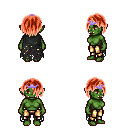
a pixel art fantasy rpg character, female body template, orc, green skin, black tattered cape, gold greaves, red bangs hairstyle, purple tiara, four views (front, back, left, right), 2x2 character sprite sheet, small pixel art, hard edges, no anti-aliasing